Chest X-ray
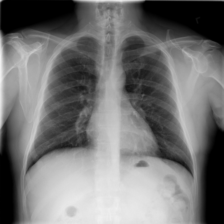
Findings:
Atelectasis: negative
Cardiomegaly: negative
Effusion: negative
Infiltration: negative
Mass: negative
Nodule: negative
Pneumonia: negative
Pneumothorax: negative
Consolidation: negative
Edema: negative
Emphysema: negative
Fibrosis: negative
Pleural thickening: negative
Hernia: negative